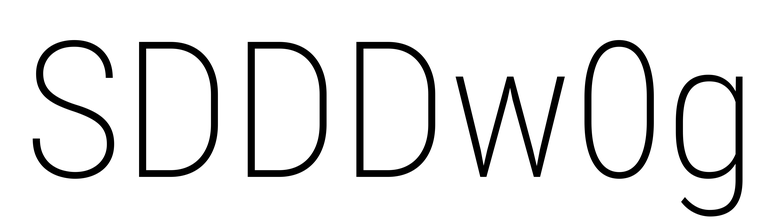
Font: Roboto_Condensed_ExtraLight